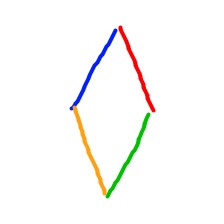
Shape: rhombus